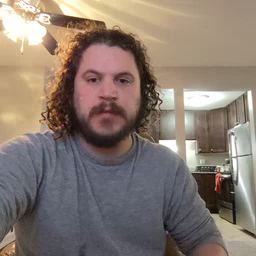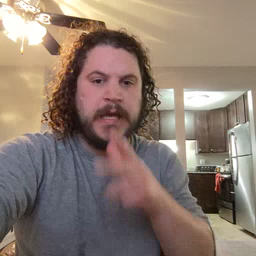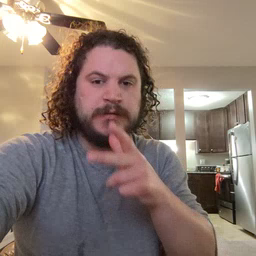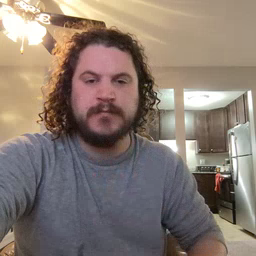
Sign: hen